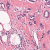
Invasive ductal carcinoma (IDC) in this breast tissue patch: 1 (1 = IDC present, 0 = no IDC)